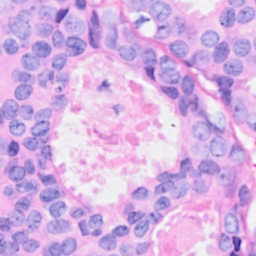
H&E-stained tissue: Breast